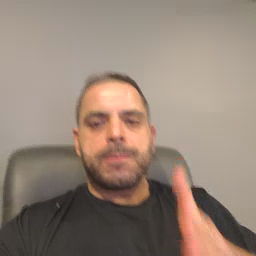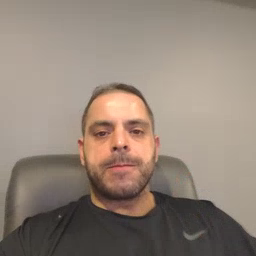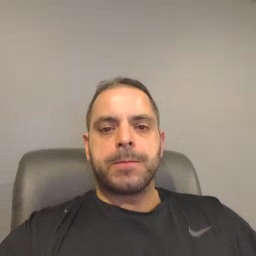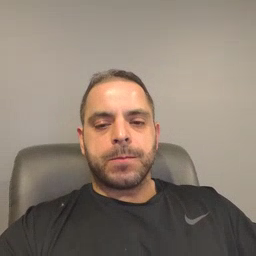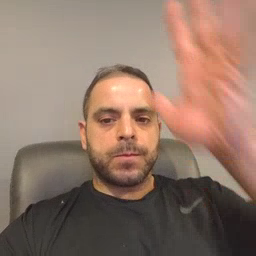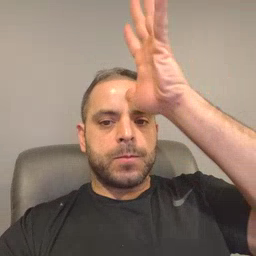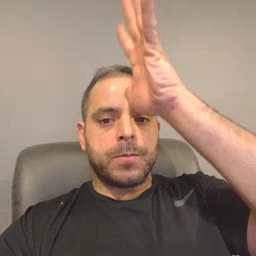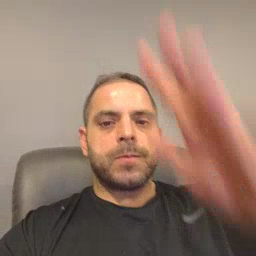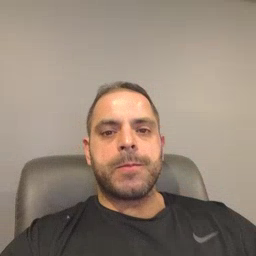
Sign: dad